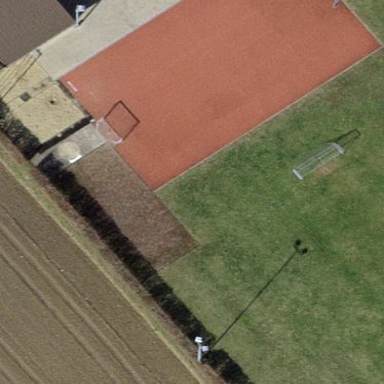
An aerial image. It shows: Basketball court on leisure land pitch.